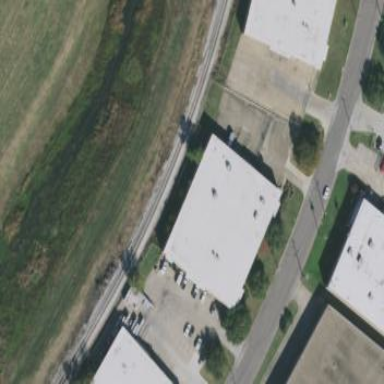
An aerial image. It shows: Warehouse.